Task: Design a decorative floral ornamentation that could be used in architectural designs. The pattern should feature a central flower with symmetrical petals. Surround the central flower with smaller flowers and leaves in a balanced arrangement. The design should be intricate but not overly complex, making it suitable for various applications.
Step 336:
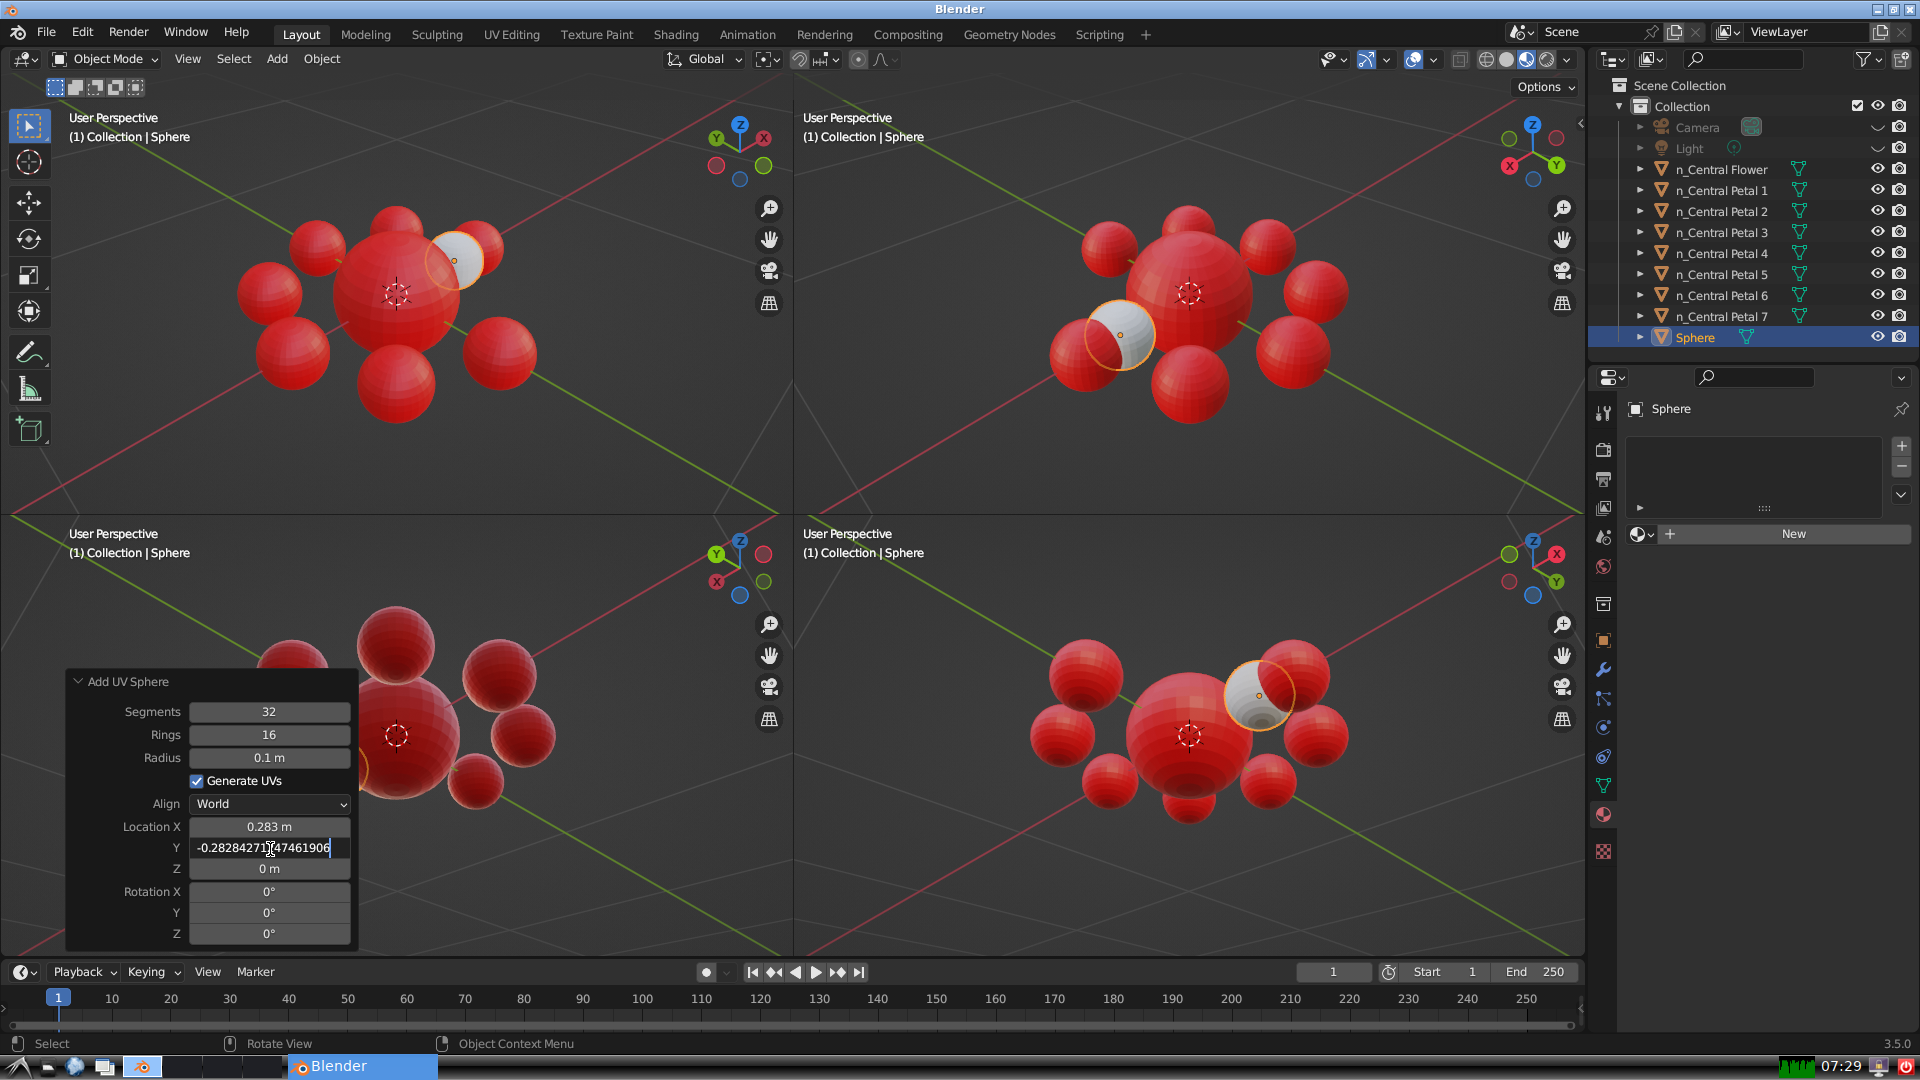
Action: {"key_press": ['Return']}